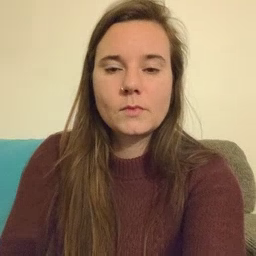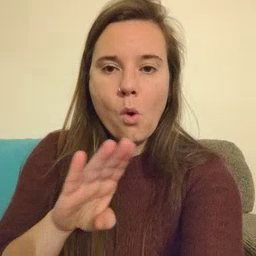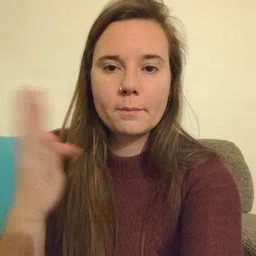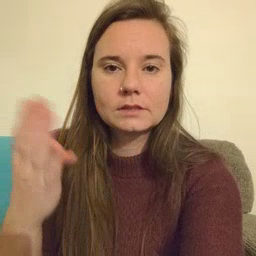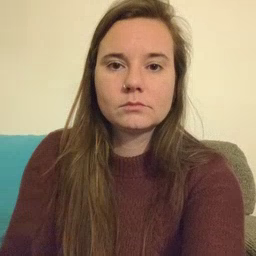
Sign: open